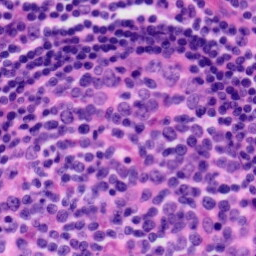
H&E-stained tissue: Tonsil